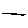
Label: line